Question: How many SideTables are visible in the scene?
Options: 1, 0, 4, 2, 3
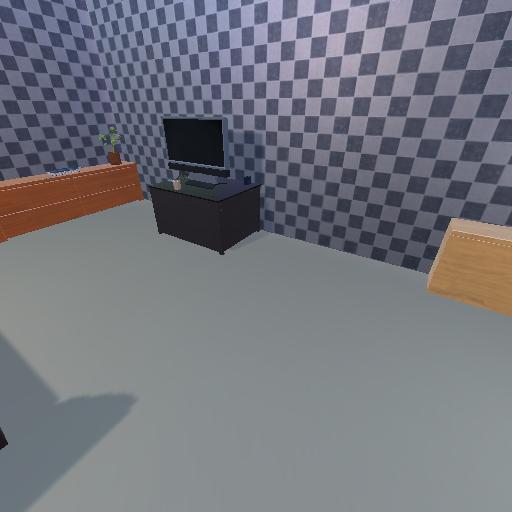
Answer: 1